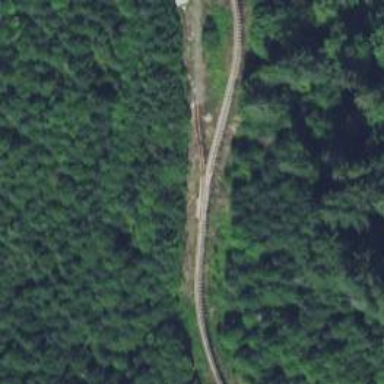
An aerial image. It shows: Narrow gauge railway bridge with siding service.